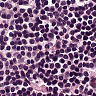
Metastatic tissue present: no